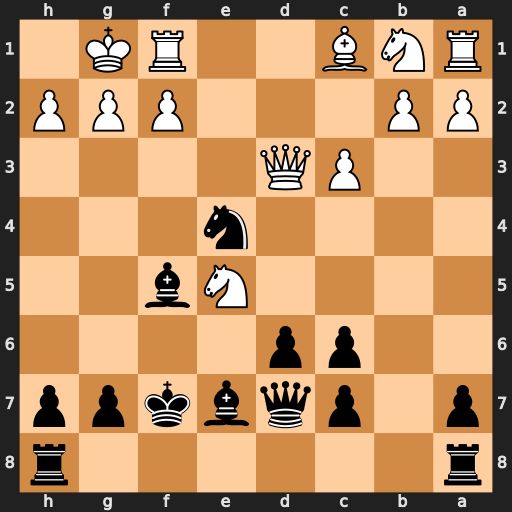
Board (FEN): r6r/p1pqbkpp/2pp4/4Nb2/4n3/2PQ4/PP3PPP/RNB2RK1
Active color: b
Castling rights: -
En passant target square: -
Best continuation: dxe5 Qxd7 Bxd7